RGB frame:
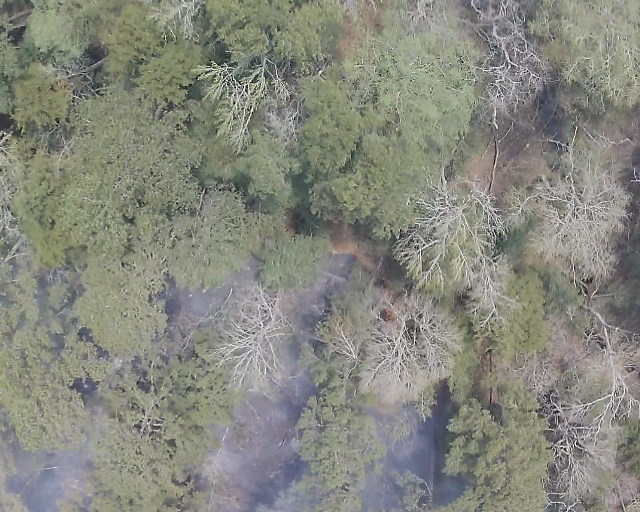
Thermal frame:
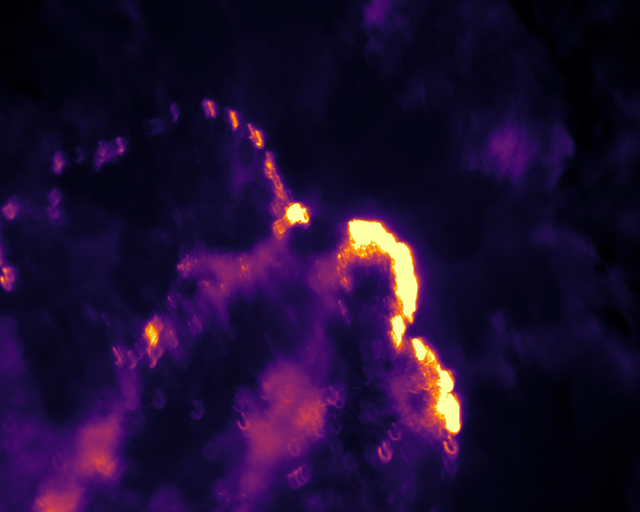
Captured: 2026-02-26 03:40:45
Pixels at or above 80 °C: 5345 (fraction of frame: 0.01631)